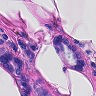
Metastatic tissue present: yes